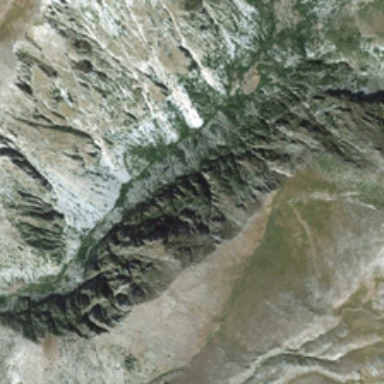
Some white snow is in one side of a mountain .